Question: I reinstalled Eclipse with pydev (2.0.<PHONE>) but the run configuration with "coverage" is missing from the debug and run menus. I am sure that option used to be there, how can I get it show up again?

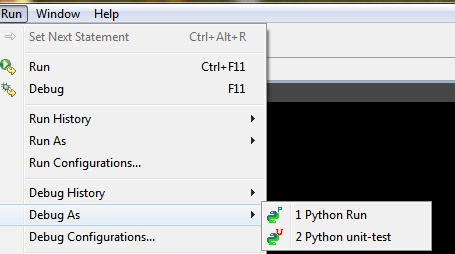
Answer: This changed on PyDev 2.0, now, instead of a run as coverage, you have to open the code-coverage view (under the window > views menu) and select the 'enable code coverage for new launches' options -- after that, any launch (regular or unit-test) will be automatically traced by the code-coverage.
There's a small video with this feature (and some other things) at: <URL>